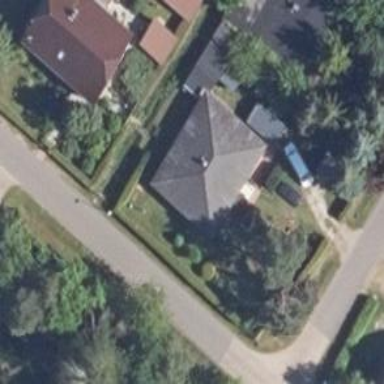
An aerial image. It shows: Simple house.